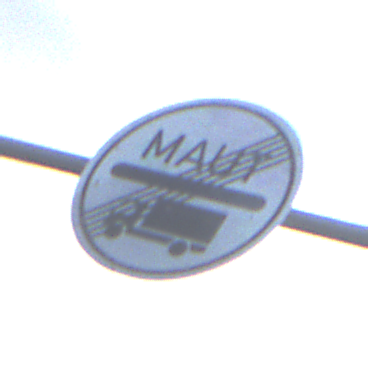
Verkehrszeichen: EndeMautpflicht
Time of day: SunriseSunset
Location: Outdoor (Suburban)
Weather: PartlyCloudy
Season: NotSpecified
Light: Natural